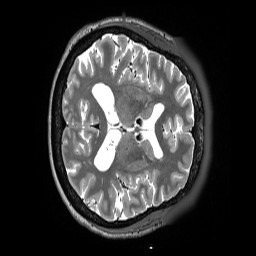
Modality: T2w
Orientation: axial
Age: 51
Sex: female